Interaction volume radius: 5 \u00c5
Interaction volume height: 20 \u00c5
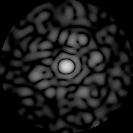
Disorder parameter: 0.8664